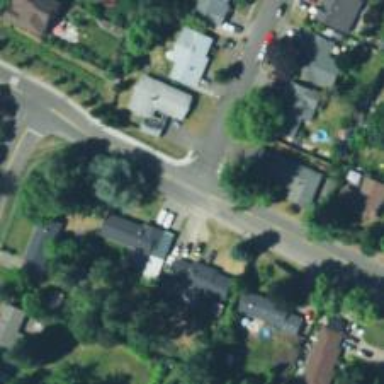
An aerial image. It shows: Residential road.